Question: Just started Android Programming but as soon as I create a new projects 2 errors come up both saying:
> R cannot be resolved as a variable
I searched the error online and found of questions with this topic, however no solutions work for me.
P.S I am using the latest version of Eclipse
I just created the project and this error comes right away.

Here is the code:
'''
package com.example.firstapp;
'''
import android.os.Bundle;
import android.app.Activity;
import android.view.Menu;
public class MainActivity extends Activity {
'''
@Override
protected void onCreate(Bundle savedInstanceState) {
super.onCreate(savedInstanceState);
setContentView(R.layout.activity_main); //error
}
@Override
public boolean onCreateOptionsMenu(Menu menu) {
// Inflate the menu; this adds items to the action bar if it is present.
getMenuInflater().inflate(R.menu.main, menu); //error
return true;
}
}
'''
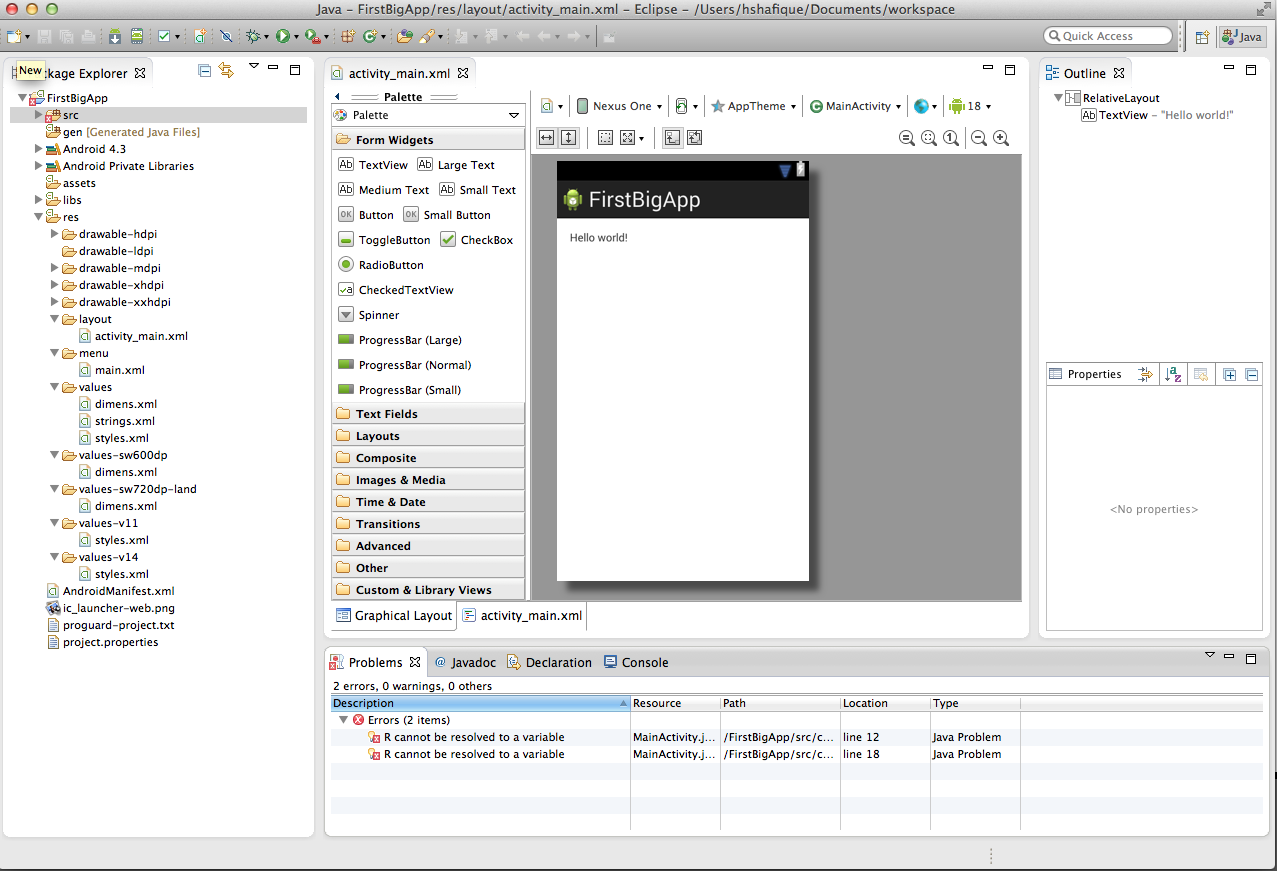
Answer: Thanks for everyone who helped me! I just had to re-install the android SDK!